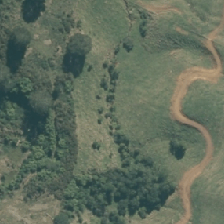
Land cover: broadleaved_indigenous_hardwood